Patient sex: M
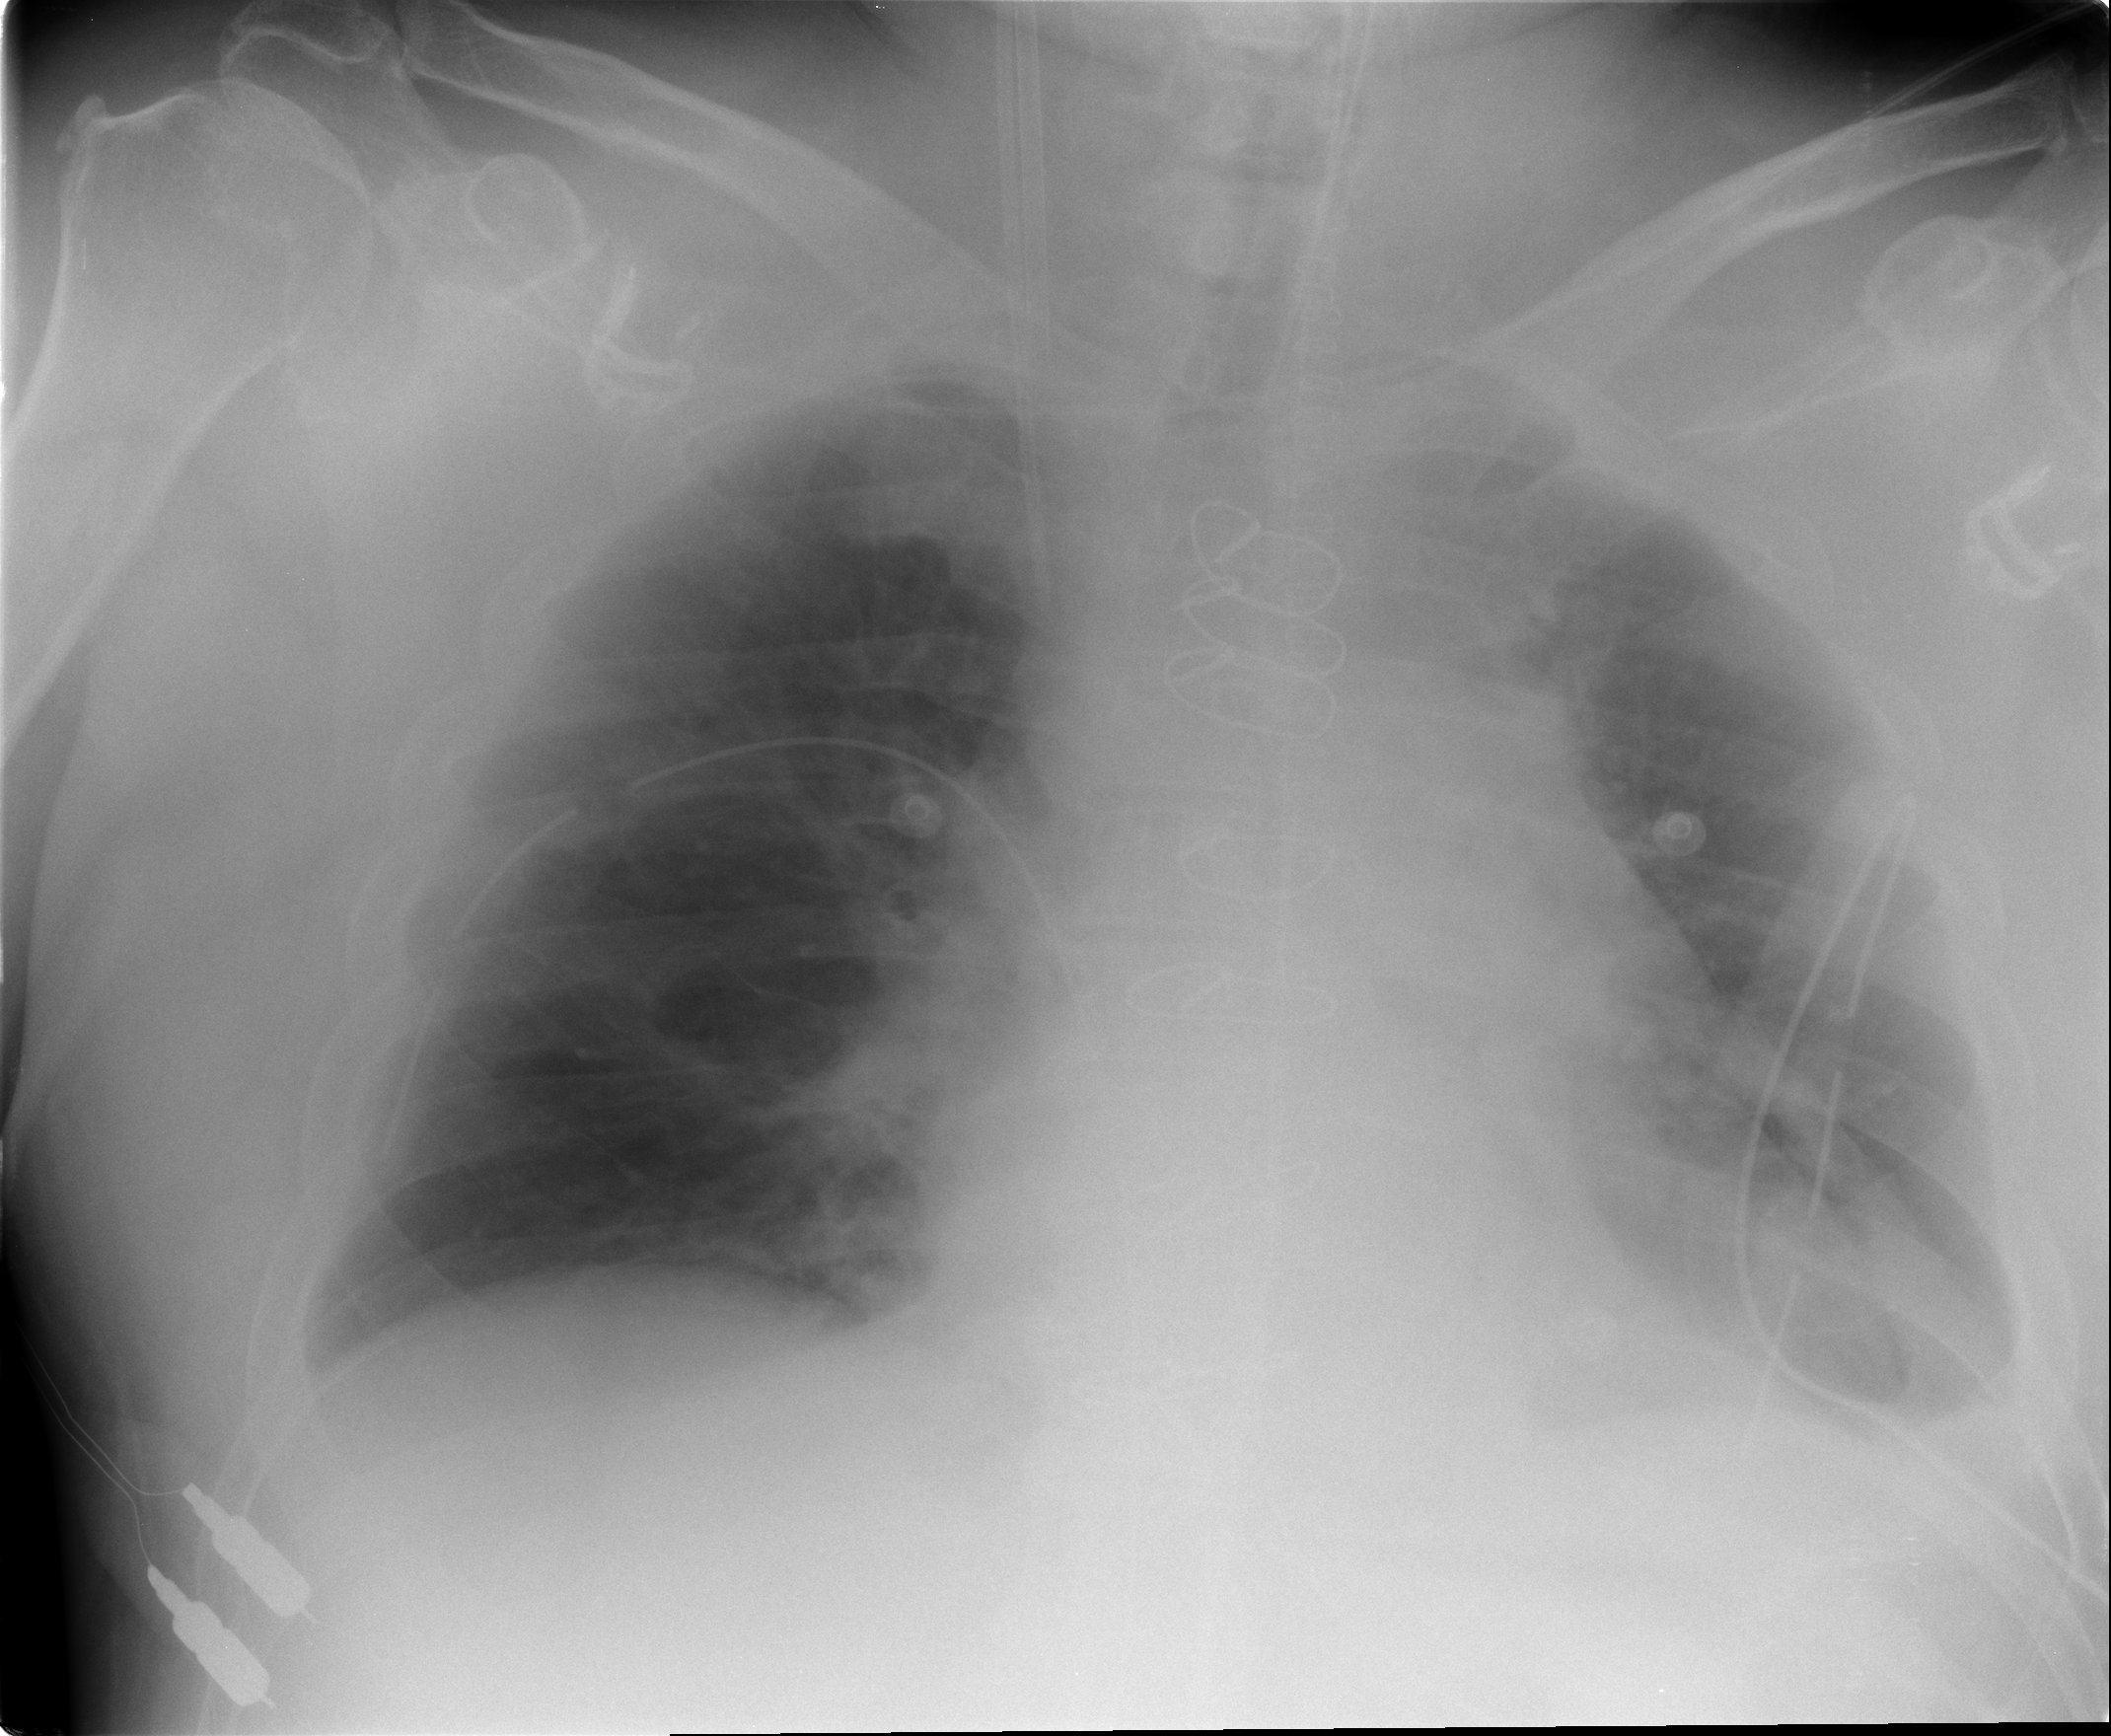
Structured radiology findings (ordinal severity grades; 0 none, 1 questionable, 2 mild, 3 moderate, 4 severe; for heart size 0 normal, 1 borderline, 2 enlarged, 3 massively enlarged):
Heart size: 2
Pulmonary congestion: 0
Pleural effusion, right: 1
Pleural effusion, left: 2
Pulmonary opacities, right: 0
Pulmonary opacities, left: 0
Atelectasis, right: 0
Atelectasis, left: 2